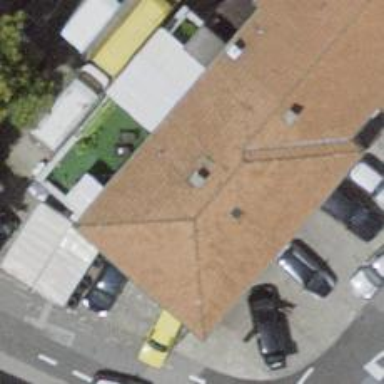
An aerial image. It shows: Shop that sells tires.